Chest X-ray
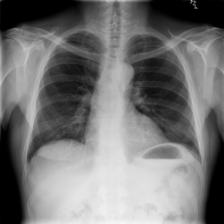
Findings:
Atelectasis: negative
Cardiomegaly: negative
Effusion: negative
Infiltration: negative
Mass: negative
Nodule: negative
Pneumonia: negative
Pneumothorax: negative
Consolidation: negative
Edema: negative
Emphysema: negative
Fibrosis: negative
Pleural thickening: negative
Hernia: negative